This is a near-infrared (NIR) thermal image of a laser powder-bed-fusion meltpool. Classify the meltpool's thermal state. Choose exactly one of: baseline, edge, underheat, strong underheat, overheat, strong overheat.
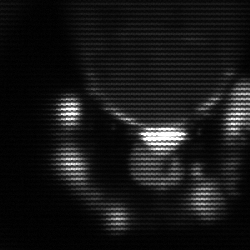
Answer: edge